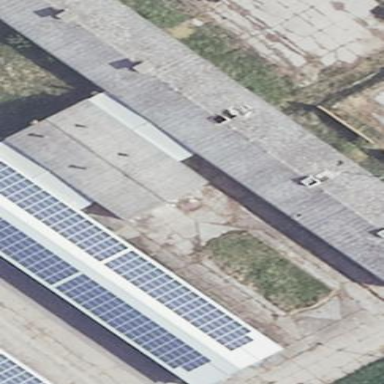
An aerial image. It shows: Gabled farm auxiliary building with the roof oriented along its structure.